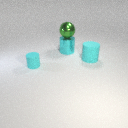
large cyan metal cylinder behind small cyan rubber cylinder